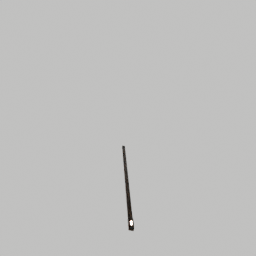
Label: lighting